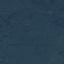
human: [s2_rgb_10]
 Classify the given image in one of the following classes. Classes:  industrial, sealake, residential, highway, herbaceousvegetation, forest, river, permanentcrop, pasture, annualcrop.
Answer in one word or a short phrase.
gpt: Forest